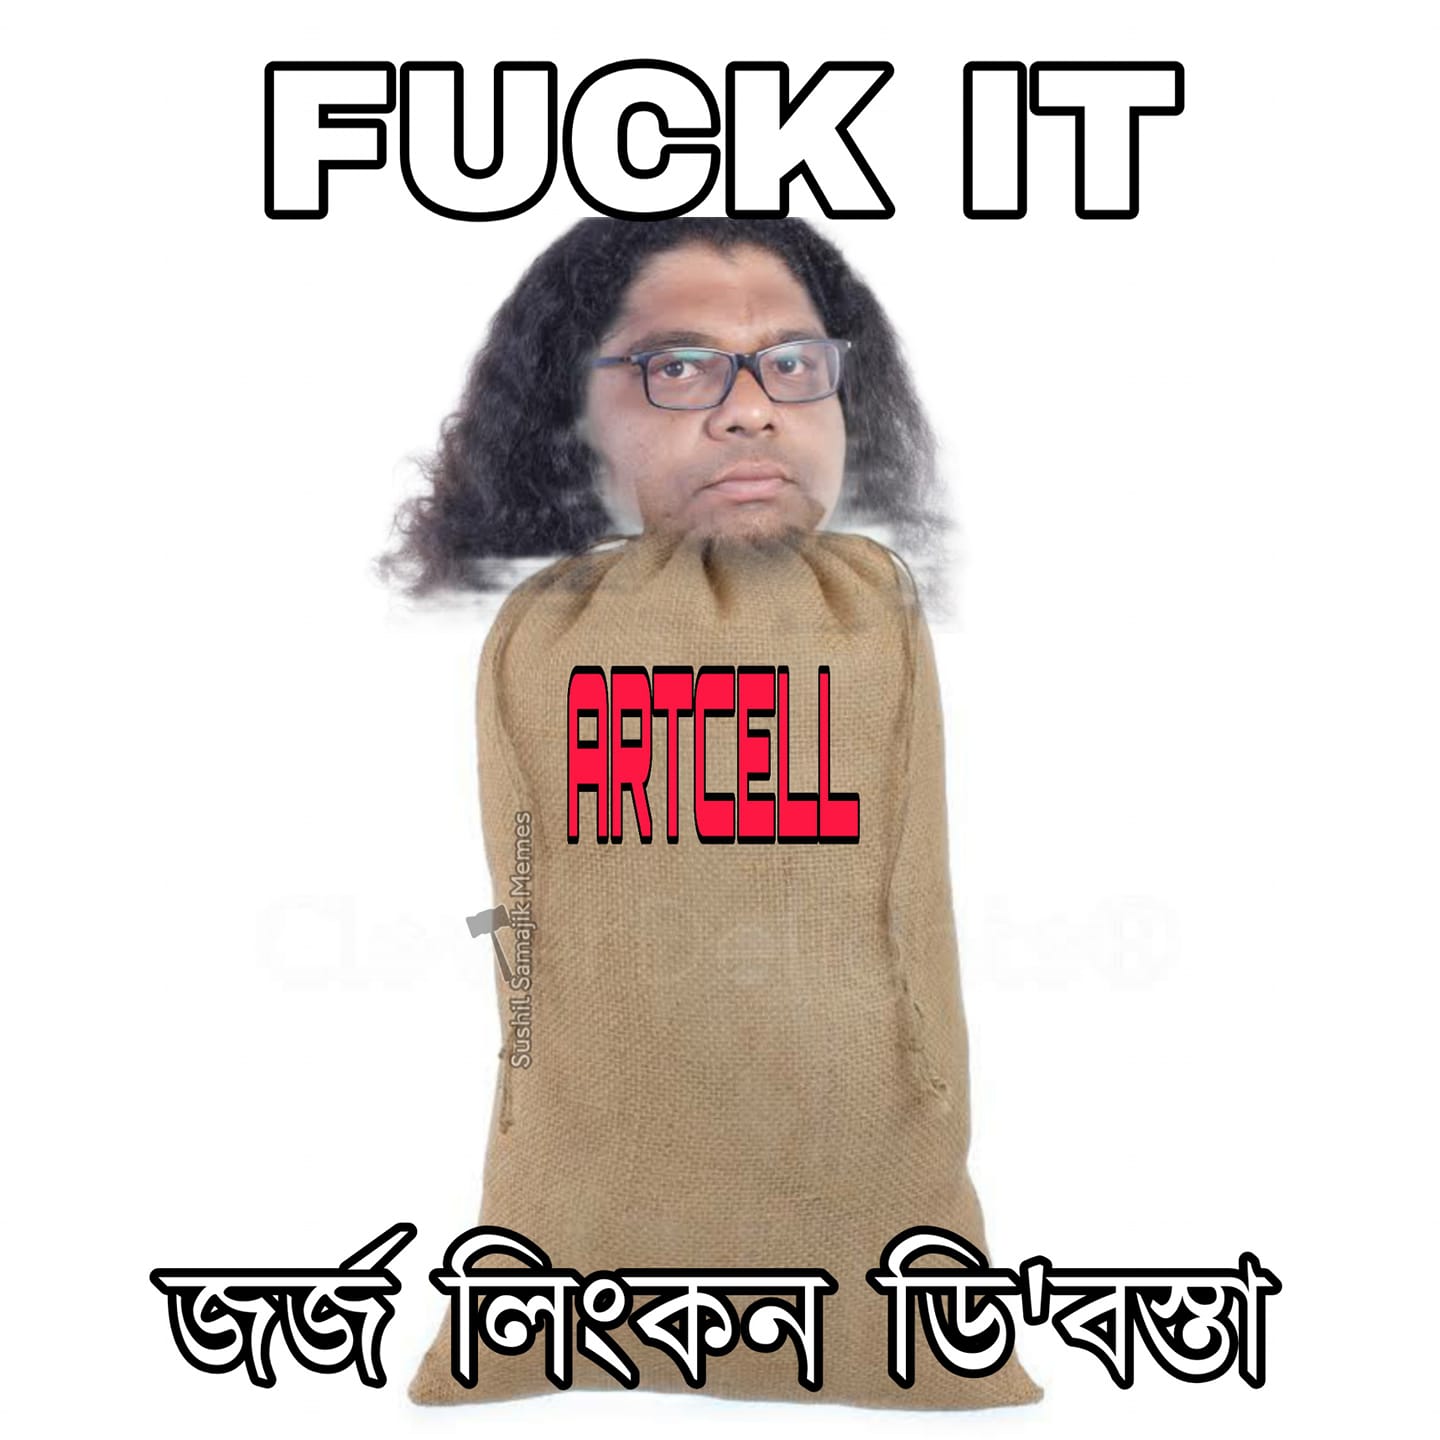
Caption: FUCK IT     ARTCELL   জর্জ লিংকন   ডি' বস্তা
Label: hate